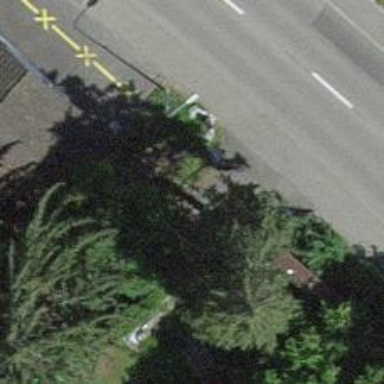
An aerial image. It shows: Bollard.